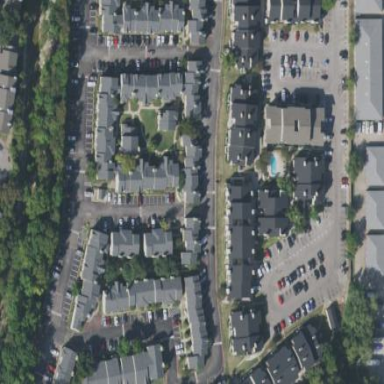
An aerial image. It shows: Residential area with apartments.